Question: In Android compose is there anyway to center text within a TextField?
'''
TextField(
value = text,
onValueChange = setText,
maxLines = 2,
modifier = modifier
.clip(RoundedCornerShape(10.dp))
.background(Color(0xffe2ebf0))
.border(BorderStroke(5.dp, color = MaterialTheme.colors.secondary), shape = RoundedCornerShape(1.dp)),
textStyle = MaterialTheme.typography.h3,
keyboardOptions = KeyboardOptions.Default.copy(imeAction = ImeAction.Done),
keyboardActions = KeyboardActions(onDone = { submit() })
)
'''

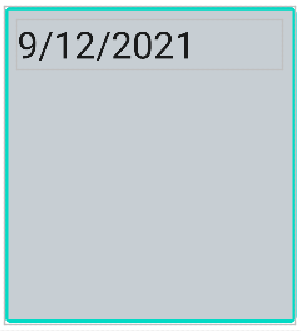
Answer: You can use 'textAlign = TextAlign.Center' in the 'TextStyle'.
Something like:
'''
TextField(
//...your code
textStyle = MaterialTheme.typography.h3.copy(textAlign = TextAlign.Center),
)
'''
<URL>